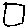
Label: square